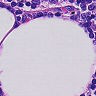
Metastatic tissue present: no